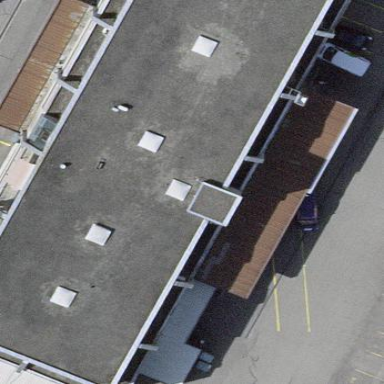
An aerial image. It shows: Industrial building.